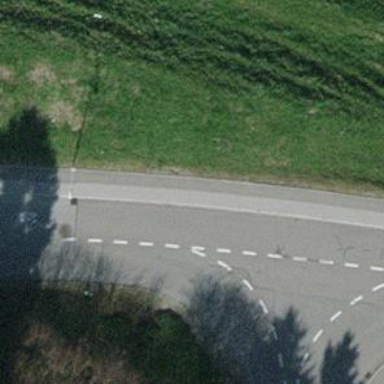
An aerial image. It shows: Sidewalk.